Question: I am facing the following issue:
'org.mule.session.SerializeAndEncodeSessionHandler - Trying to deserialize a session but no signature validation key specified'
what results in session variable not being deserialized, thus I can't access them
The issue exists when I run the project on mule kernel 3.9.0.
It works fine on 3.9.0 runtime in AnyPointStudio.

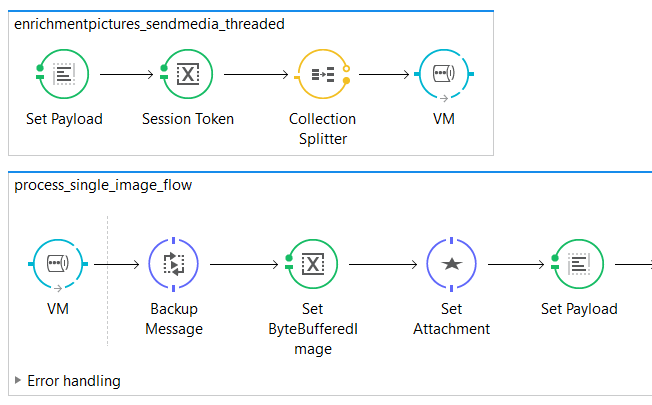
Answer: You need to specify a secret key in Java property mule.session.sign.secretKey to sign the session variables that are created by the collection splitter. This is a consequence of security patch: <URL>
For example:
'-Dmule.session.sign.secretKey=REPLACE_BY_SECRET_VALUE'
See section 'Patch Configuration' of above article for details.